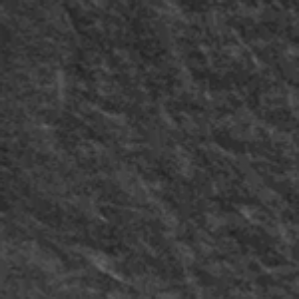
Label: frost